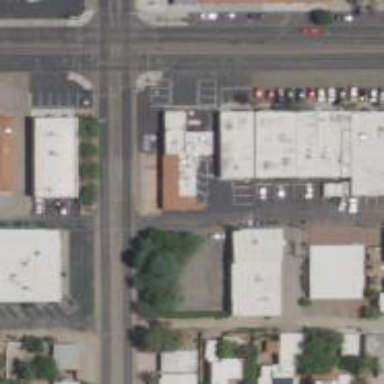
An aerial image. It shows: Alley classified as service road.